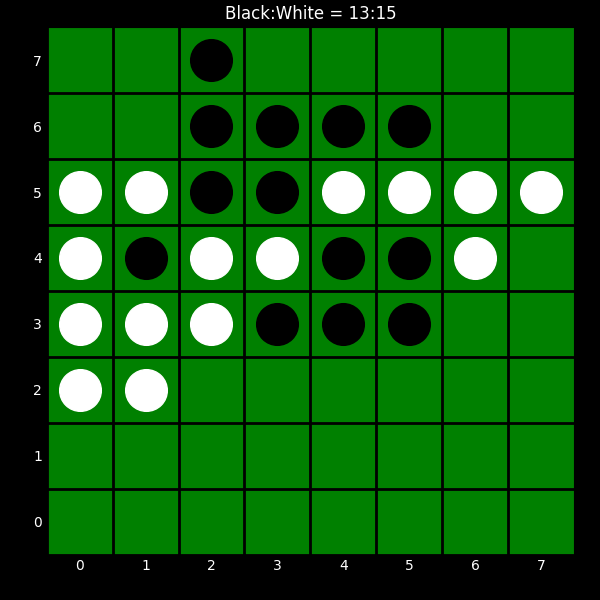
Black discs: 13
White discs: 15